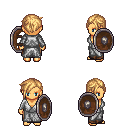
a pixel art fantasy rpg character, female body template, human, tanned skin, white robe, robe skirt, light blonde pixie cut hairstyle, shield, four views (front, back, left, right), 2x2 character sprite sheet, small pixel art, hard edges, no anti-aliasing